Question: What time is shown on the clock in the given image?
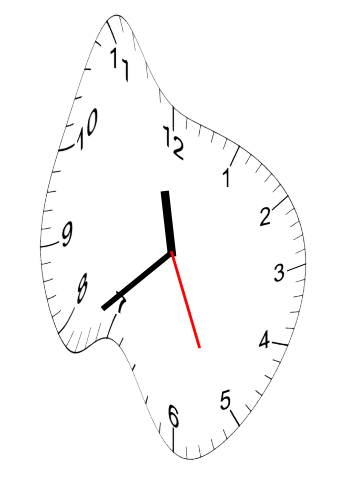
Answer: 11:38:26